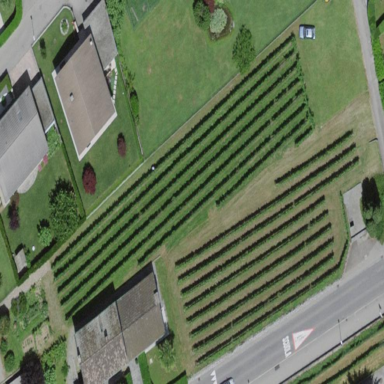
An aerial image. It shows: Vineyard where grapes are grown.